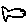
Label: fish